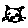
Label: cat